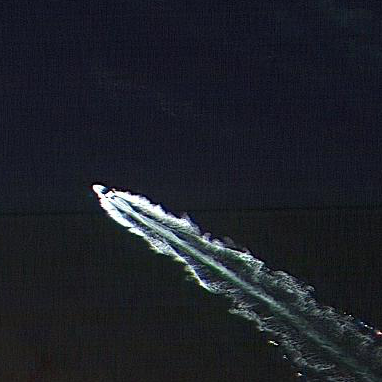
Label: civil